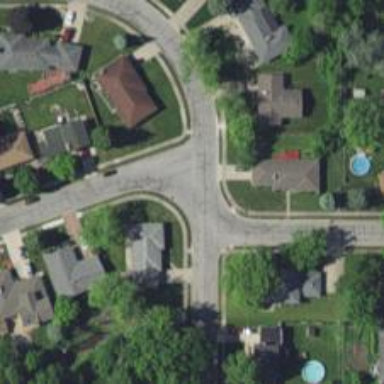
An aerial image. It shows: Neighborhood.